Question: i installed android studio and when i click new project i get error like

'''
org.jetbrains.plugins.gradle.settings.GradleSettings cannot be cast to org.jetbrains.plugins.gradle.settings.GradleSettings
'''
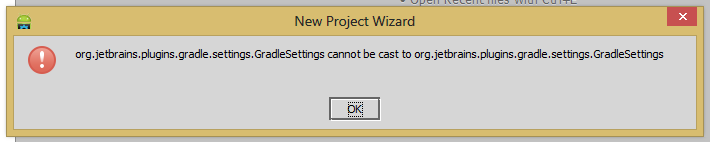
Answer: > "You should download the full zip package from
<URL> manually
and copy this zip package to C:\Documents and Settings(Your
name).gradle\wrapper\dists\gradle-1.6-bin:srdo3a5eb3bic159kar72vok\If it does works ,you had to re-install Android Studio and take this
again.If you use win7 64bit,Try to edit android-studioin\studio.batSET VM_OPTIONS_FILE=%IDE_BIN_DIR%\studio%BITS%.exe.vmoptions to SET JRE=%JDK% IF EXIST "%JRE%\jre" SET JRE=%JDK%\jre SET BITS=
"
Stole from <URL>